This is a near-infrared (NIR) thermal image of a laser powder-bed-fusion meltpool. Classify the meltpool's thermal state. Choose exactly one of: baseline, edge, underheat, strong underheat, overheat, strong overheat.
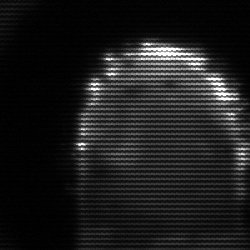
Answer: baseline